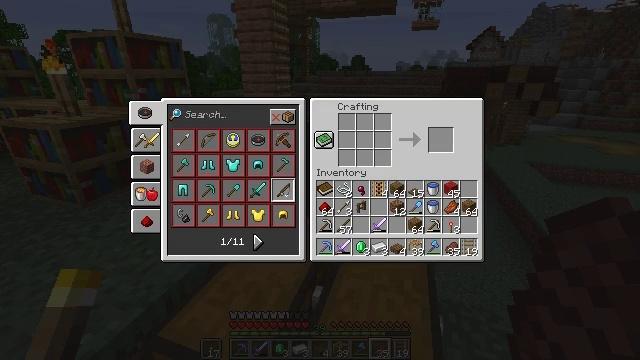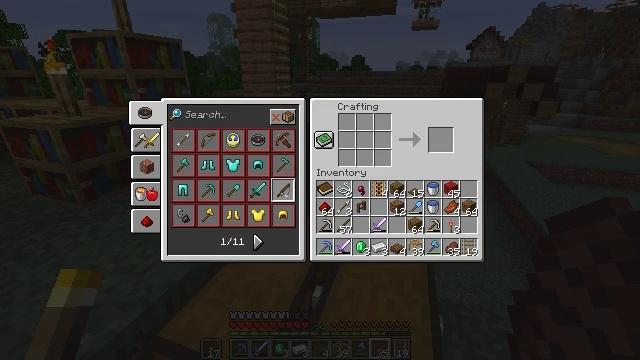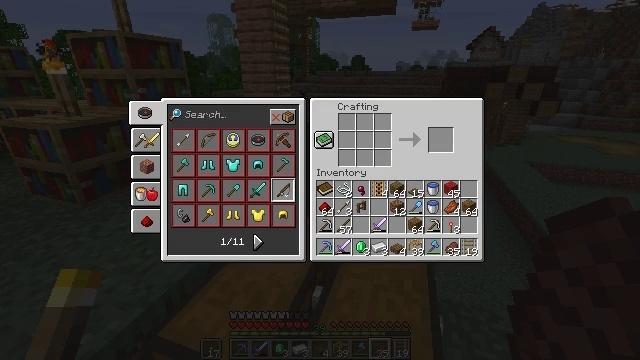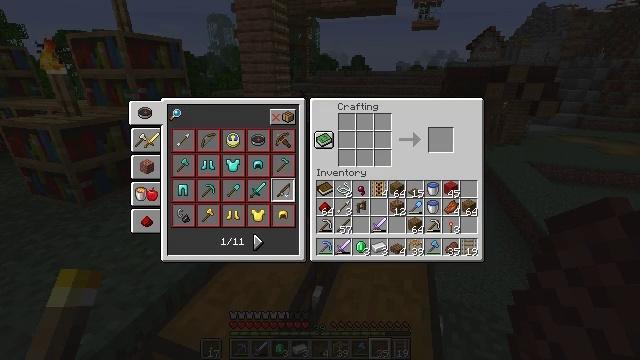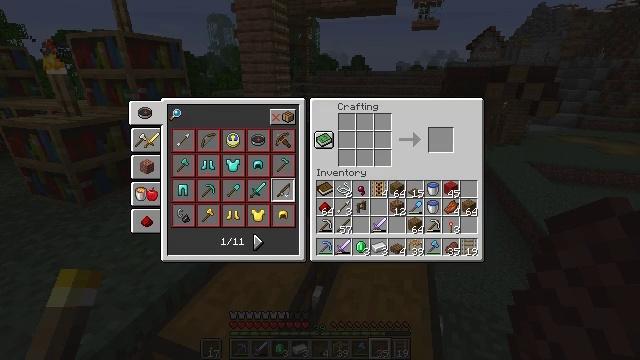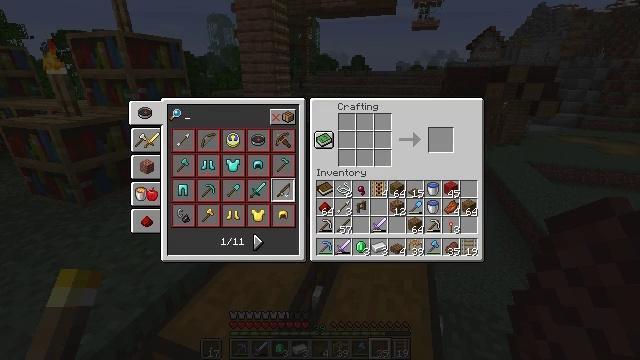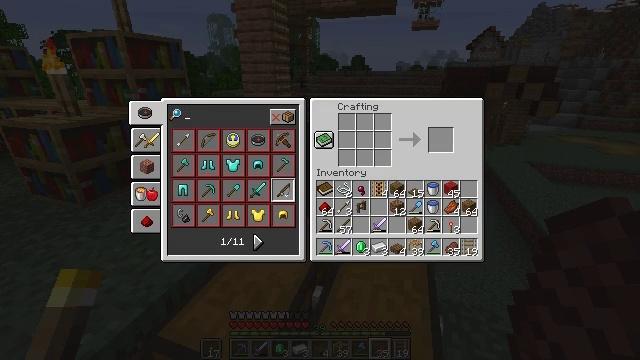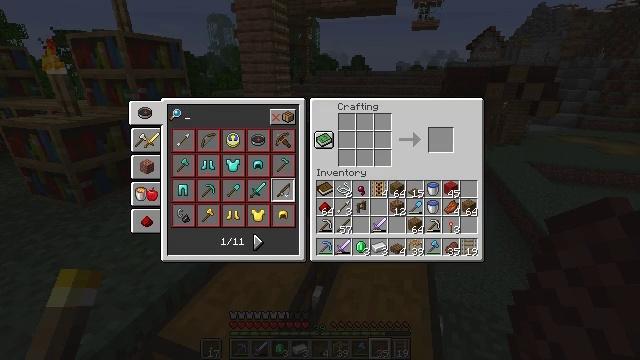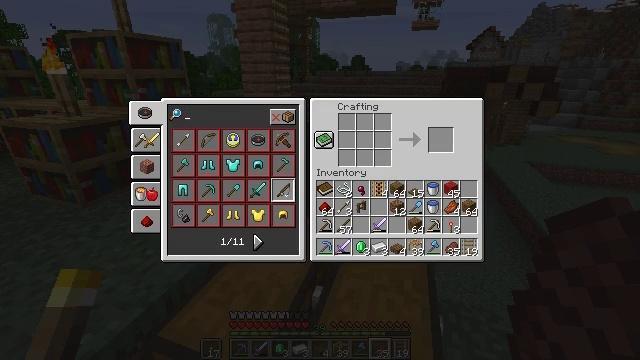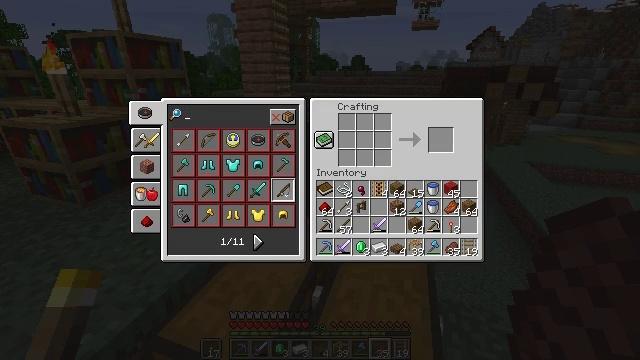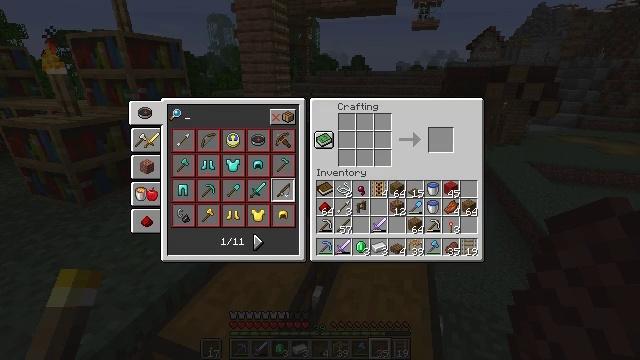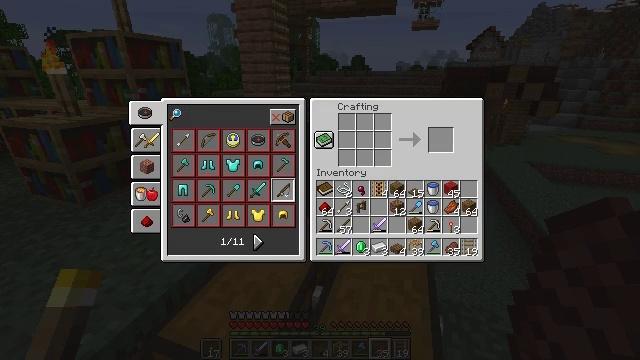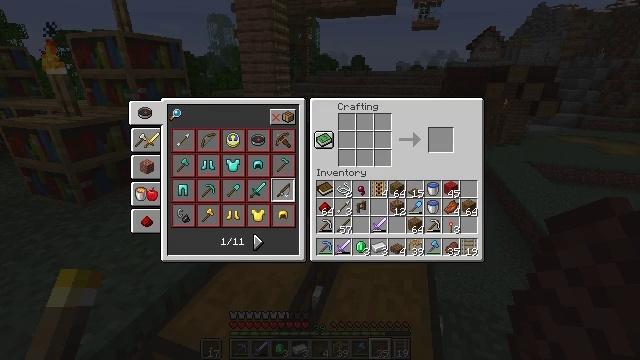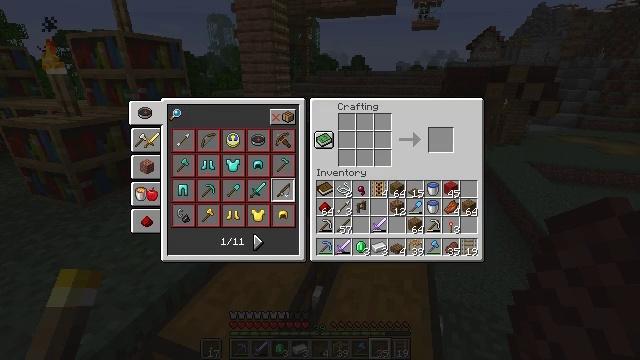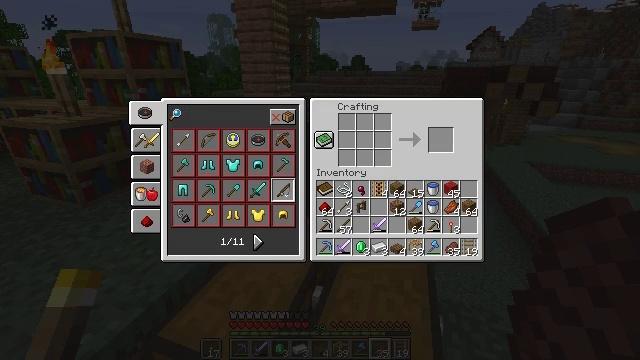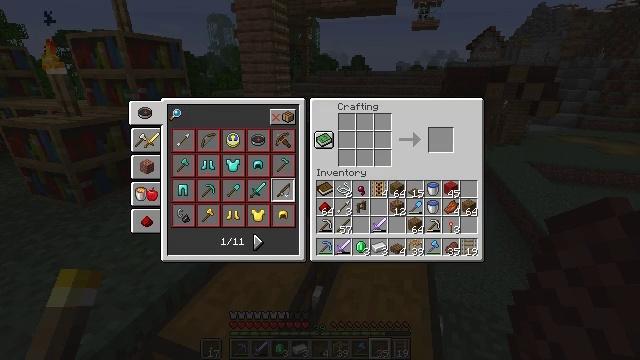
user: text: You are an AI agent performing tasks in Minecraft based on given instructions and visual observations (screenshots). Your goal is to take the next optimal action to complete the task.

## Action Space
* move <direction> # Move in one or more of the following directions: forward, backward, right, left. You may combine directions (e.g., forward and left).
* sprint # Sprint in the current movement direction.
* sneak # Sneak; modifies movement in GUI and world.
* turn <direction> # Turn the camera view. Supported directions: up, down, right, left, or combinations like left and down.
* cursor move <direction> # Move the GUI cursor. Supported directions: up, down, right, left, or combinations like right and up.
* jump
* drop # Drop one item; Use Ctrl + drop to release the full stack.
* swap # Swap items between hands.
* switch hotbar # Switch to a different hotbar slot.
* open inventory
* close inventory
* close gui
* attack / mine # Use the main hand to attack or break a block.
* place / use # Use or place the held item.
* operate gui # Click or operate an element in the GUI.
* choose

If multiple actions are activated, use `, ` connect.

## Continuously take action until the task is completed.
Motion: motion action
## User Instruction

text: Make a spruce fence with spruce planks and sticks.
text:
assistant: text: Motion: no_op
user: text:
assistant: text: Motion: no_op
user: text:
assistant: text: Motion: operate gui
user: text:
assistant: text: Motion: operate gui
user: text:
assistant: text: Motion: operate gui
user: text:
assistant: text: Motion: no_op
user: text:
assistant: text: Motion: no_op
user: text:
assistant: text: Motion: no_op
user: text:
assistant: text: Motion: no_op
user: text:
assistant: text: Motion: no_op
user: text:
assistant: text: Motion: no_op
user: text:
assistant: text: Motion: no_op
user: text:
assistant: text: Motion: no_op
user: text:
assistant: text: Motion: no_op
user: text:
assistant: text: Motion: no_op
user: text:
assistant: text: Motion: no_op
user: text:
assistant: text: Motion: no_op
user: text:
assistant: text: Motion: no_op
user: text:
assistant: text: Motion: no_op
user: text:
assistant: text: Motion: no_op
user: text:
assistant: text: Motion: no_op
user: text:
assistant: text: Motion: no_op
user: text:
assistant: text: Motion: no_op
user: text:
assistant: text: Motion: no_op
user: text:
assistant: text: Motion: no_op
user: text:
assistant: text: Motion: no_op
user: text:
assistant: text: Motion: no_op
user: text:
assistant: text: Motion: no_op
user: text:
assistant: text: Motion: no_op
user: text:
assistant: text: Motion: no_op